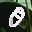
Label: 0